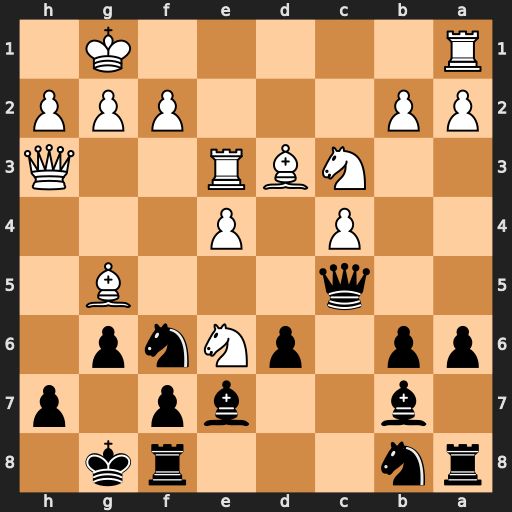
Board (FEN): rn3rk1/1b2bp1p/pp1pNnp1/2q3B1/2P1P3/2NBR2Q/PP3PPP/R5K1
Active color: b
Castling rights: -
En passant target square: -
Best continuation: fxe6 e5 dxe5